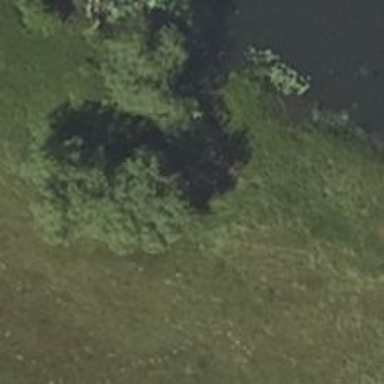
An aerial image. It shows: Deciduous tree with broadleaved leaves.